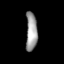
Tissue: lung
Cell type: Epithelial cells
Senescence score: 0.2199
Nuclear area (px): 428
Mean DAPI intensity: 156.97